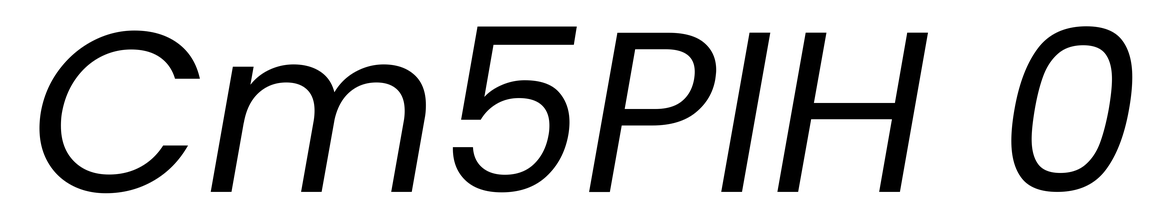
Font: Poppins-Italic